Field crop: maize
Growth stage: 1
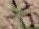
Species: atriplex